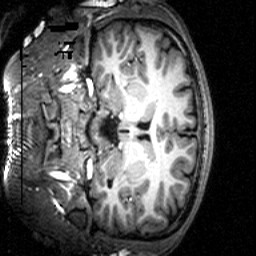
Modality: T1w
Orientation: coronal
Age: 20
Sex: male